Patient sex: M
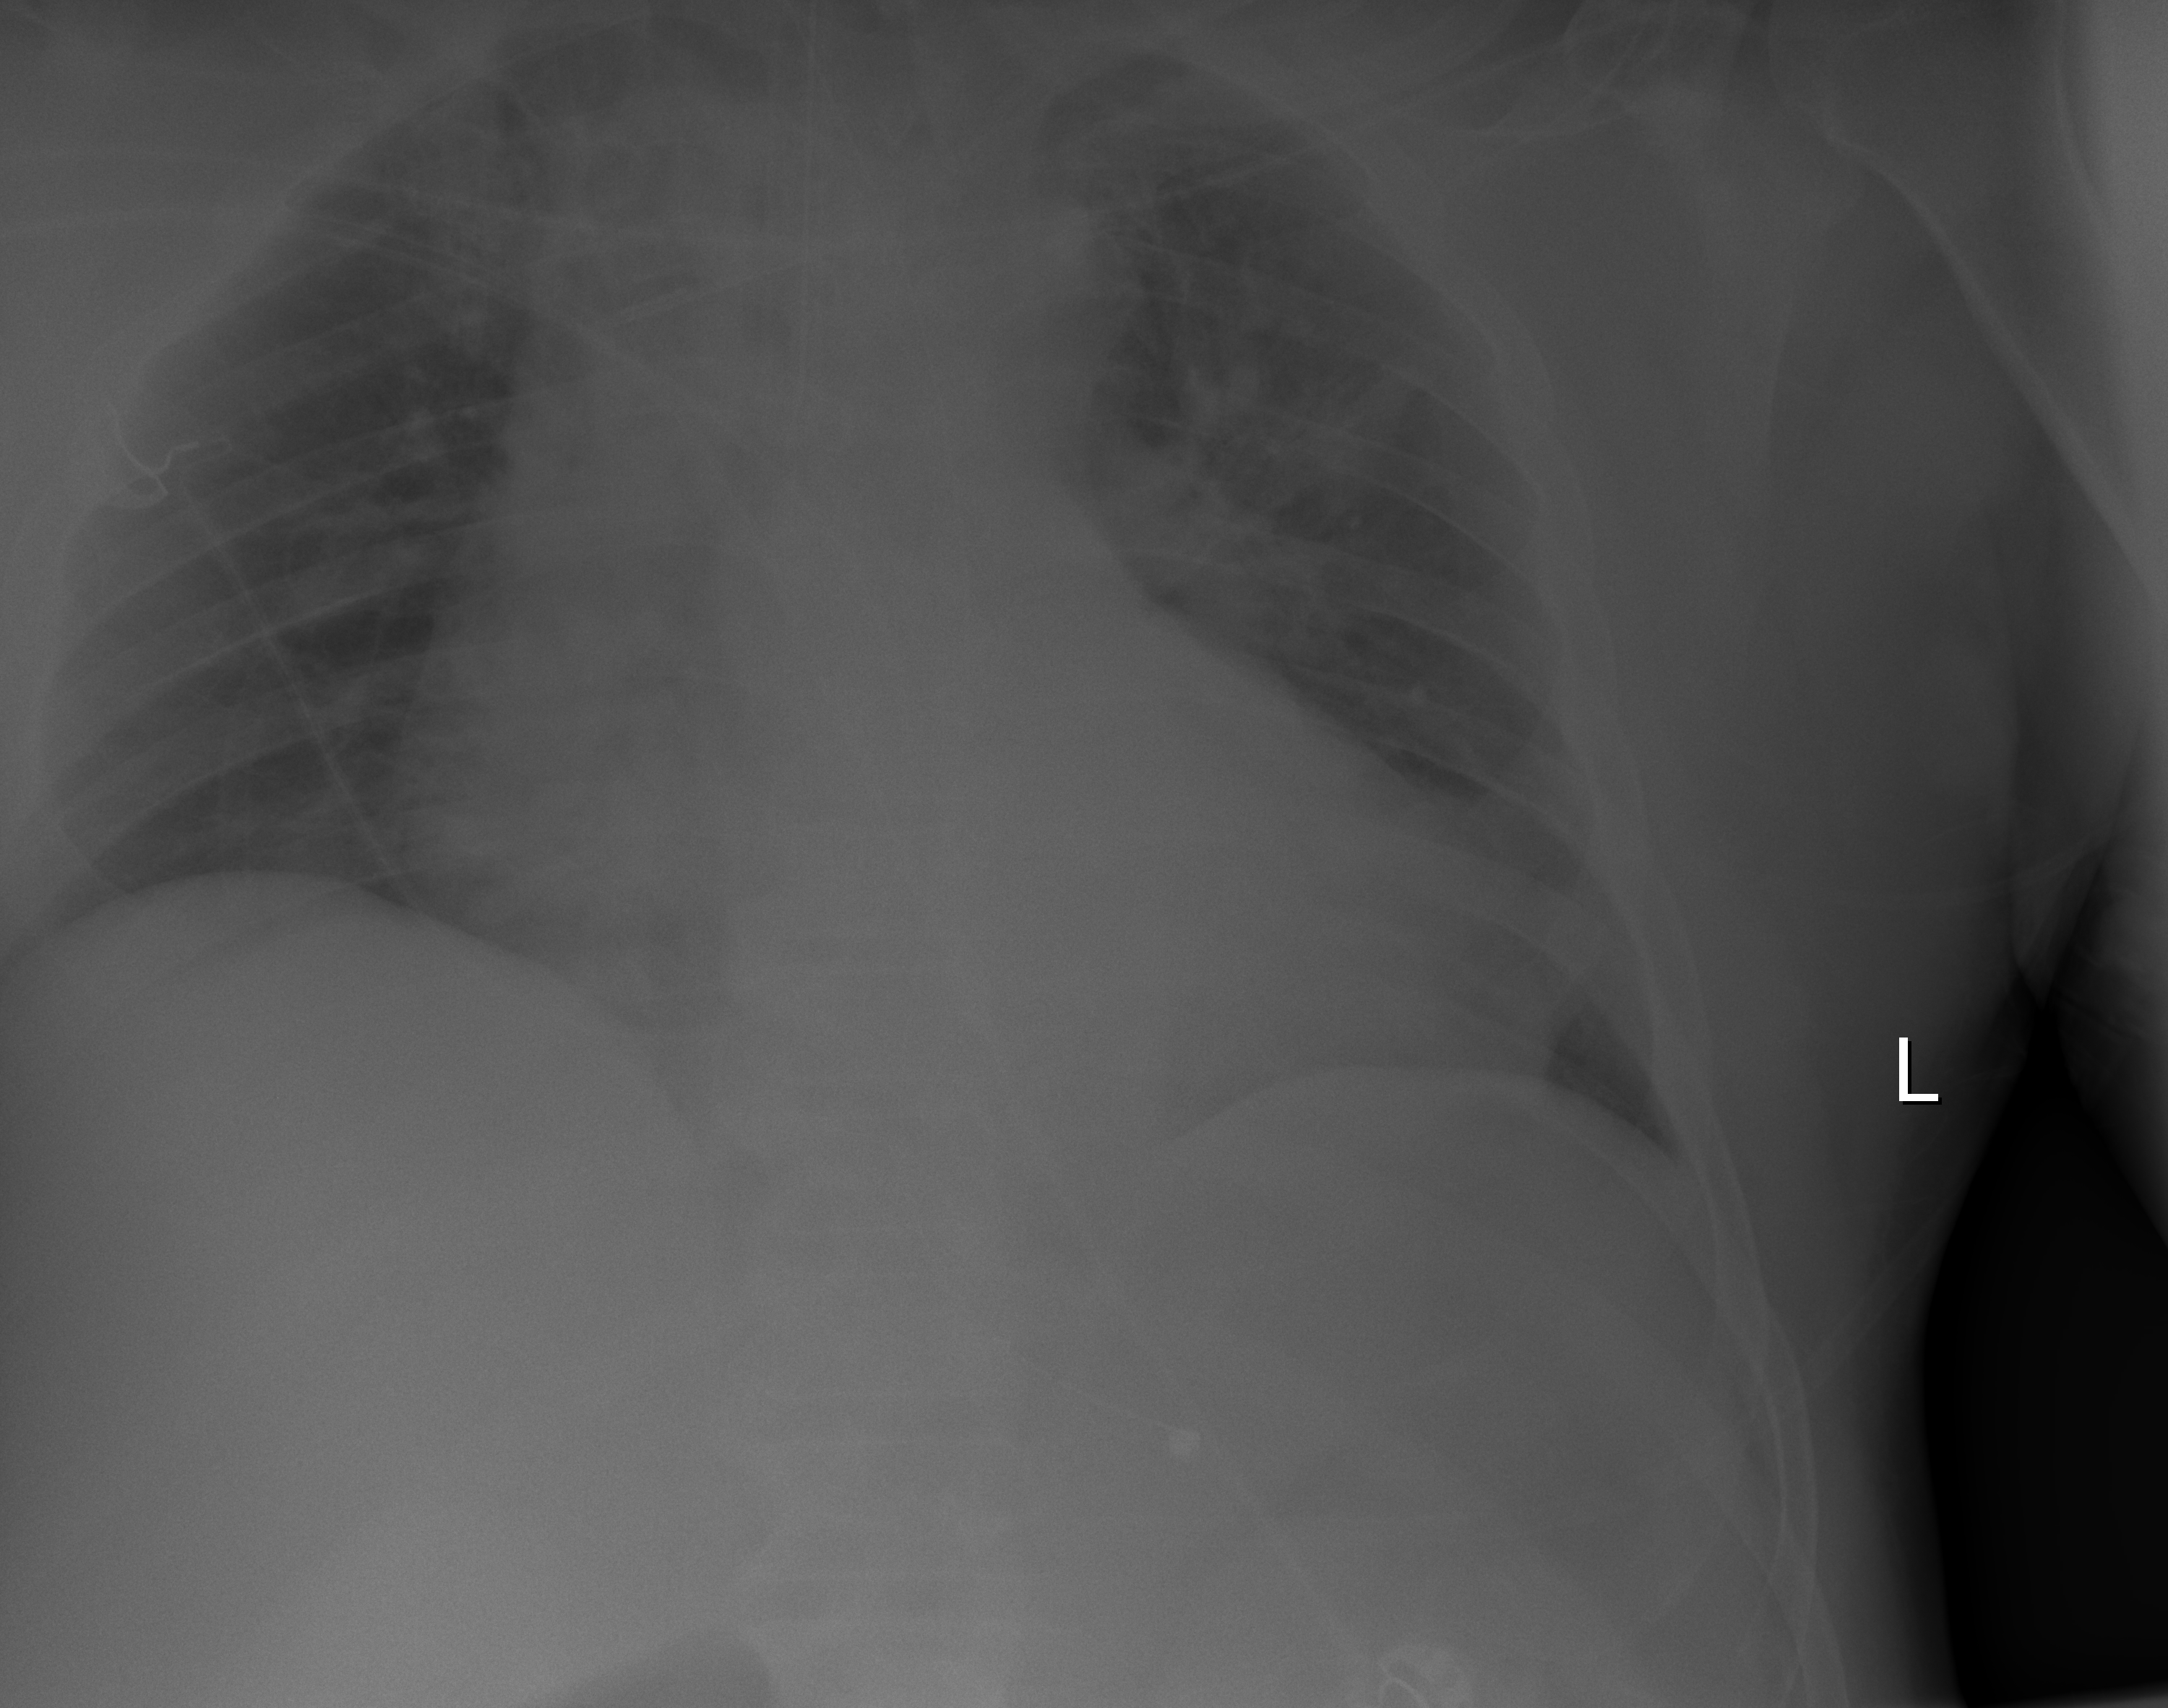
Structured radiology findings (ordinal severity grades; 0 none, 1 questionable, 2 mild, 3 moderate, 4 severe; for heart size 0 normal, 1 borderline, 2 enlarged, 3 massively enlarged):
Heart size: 3
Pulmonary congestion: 3
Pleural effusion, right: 0
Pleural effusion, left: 0
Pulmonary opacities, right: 0
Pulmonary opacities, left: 2
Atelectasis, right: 2
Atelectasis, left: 2